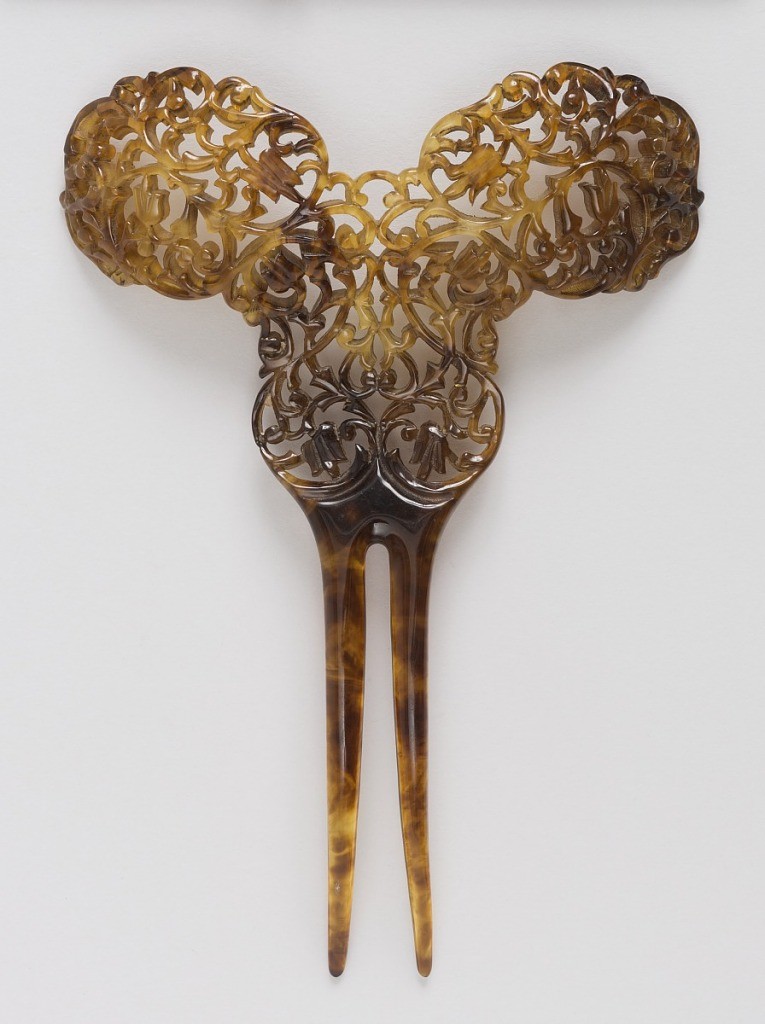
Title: Comb
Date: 19th century
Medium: Tortoiseshell
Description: Two-teeth tortoiseshell comb with vine patterning arranged into three circular shapes, extending out from the teeth